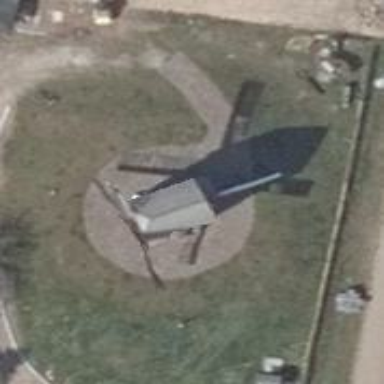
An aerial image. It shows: Windmill is standing tall.